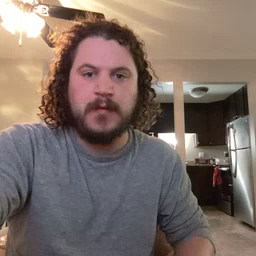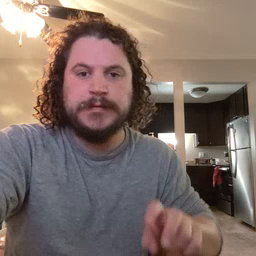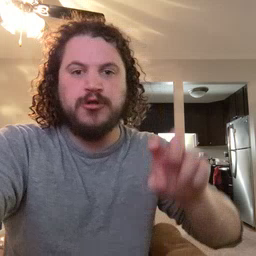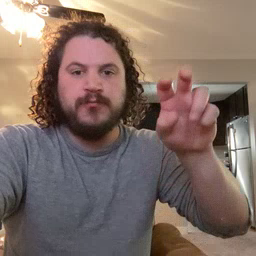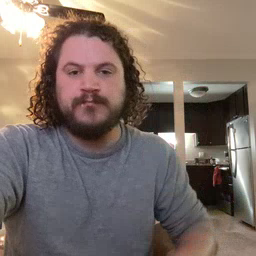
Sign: stairs